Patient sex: F
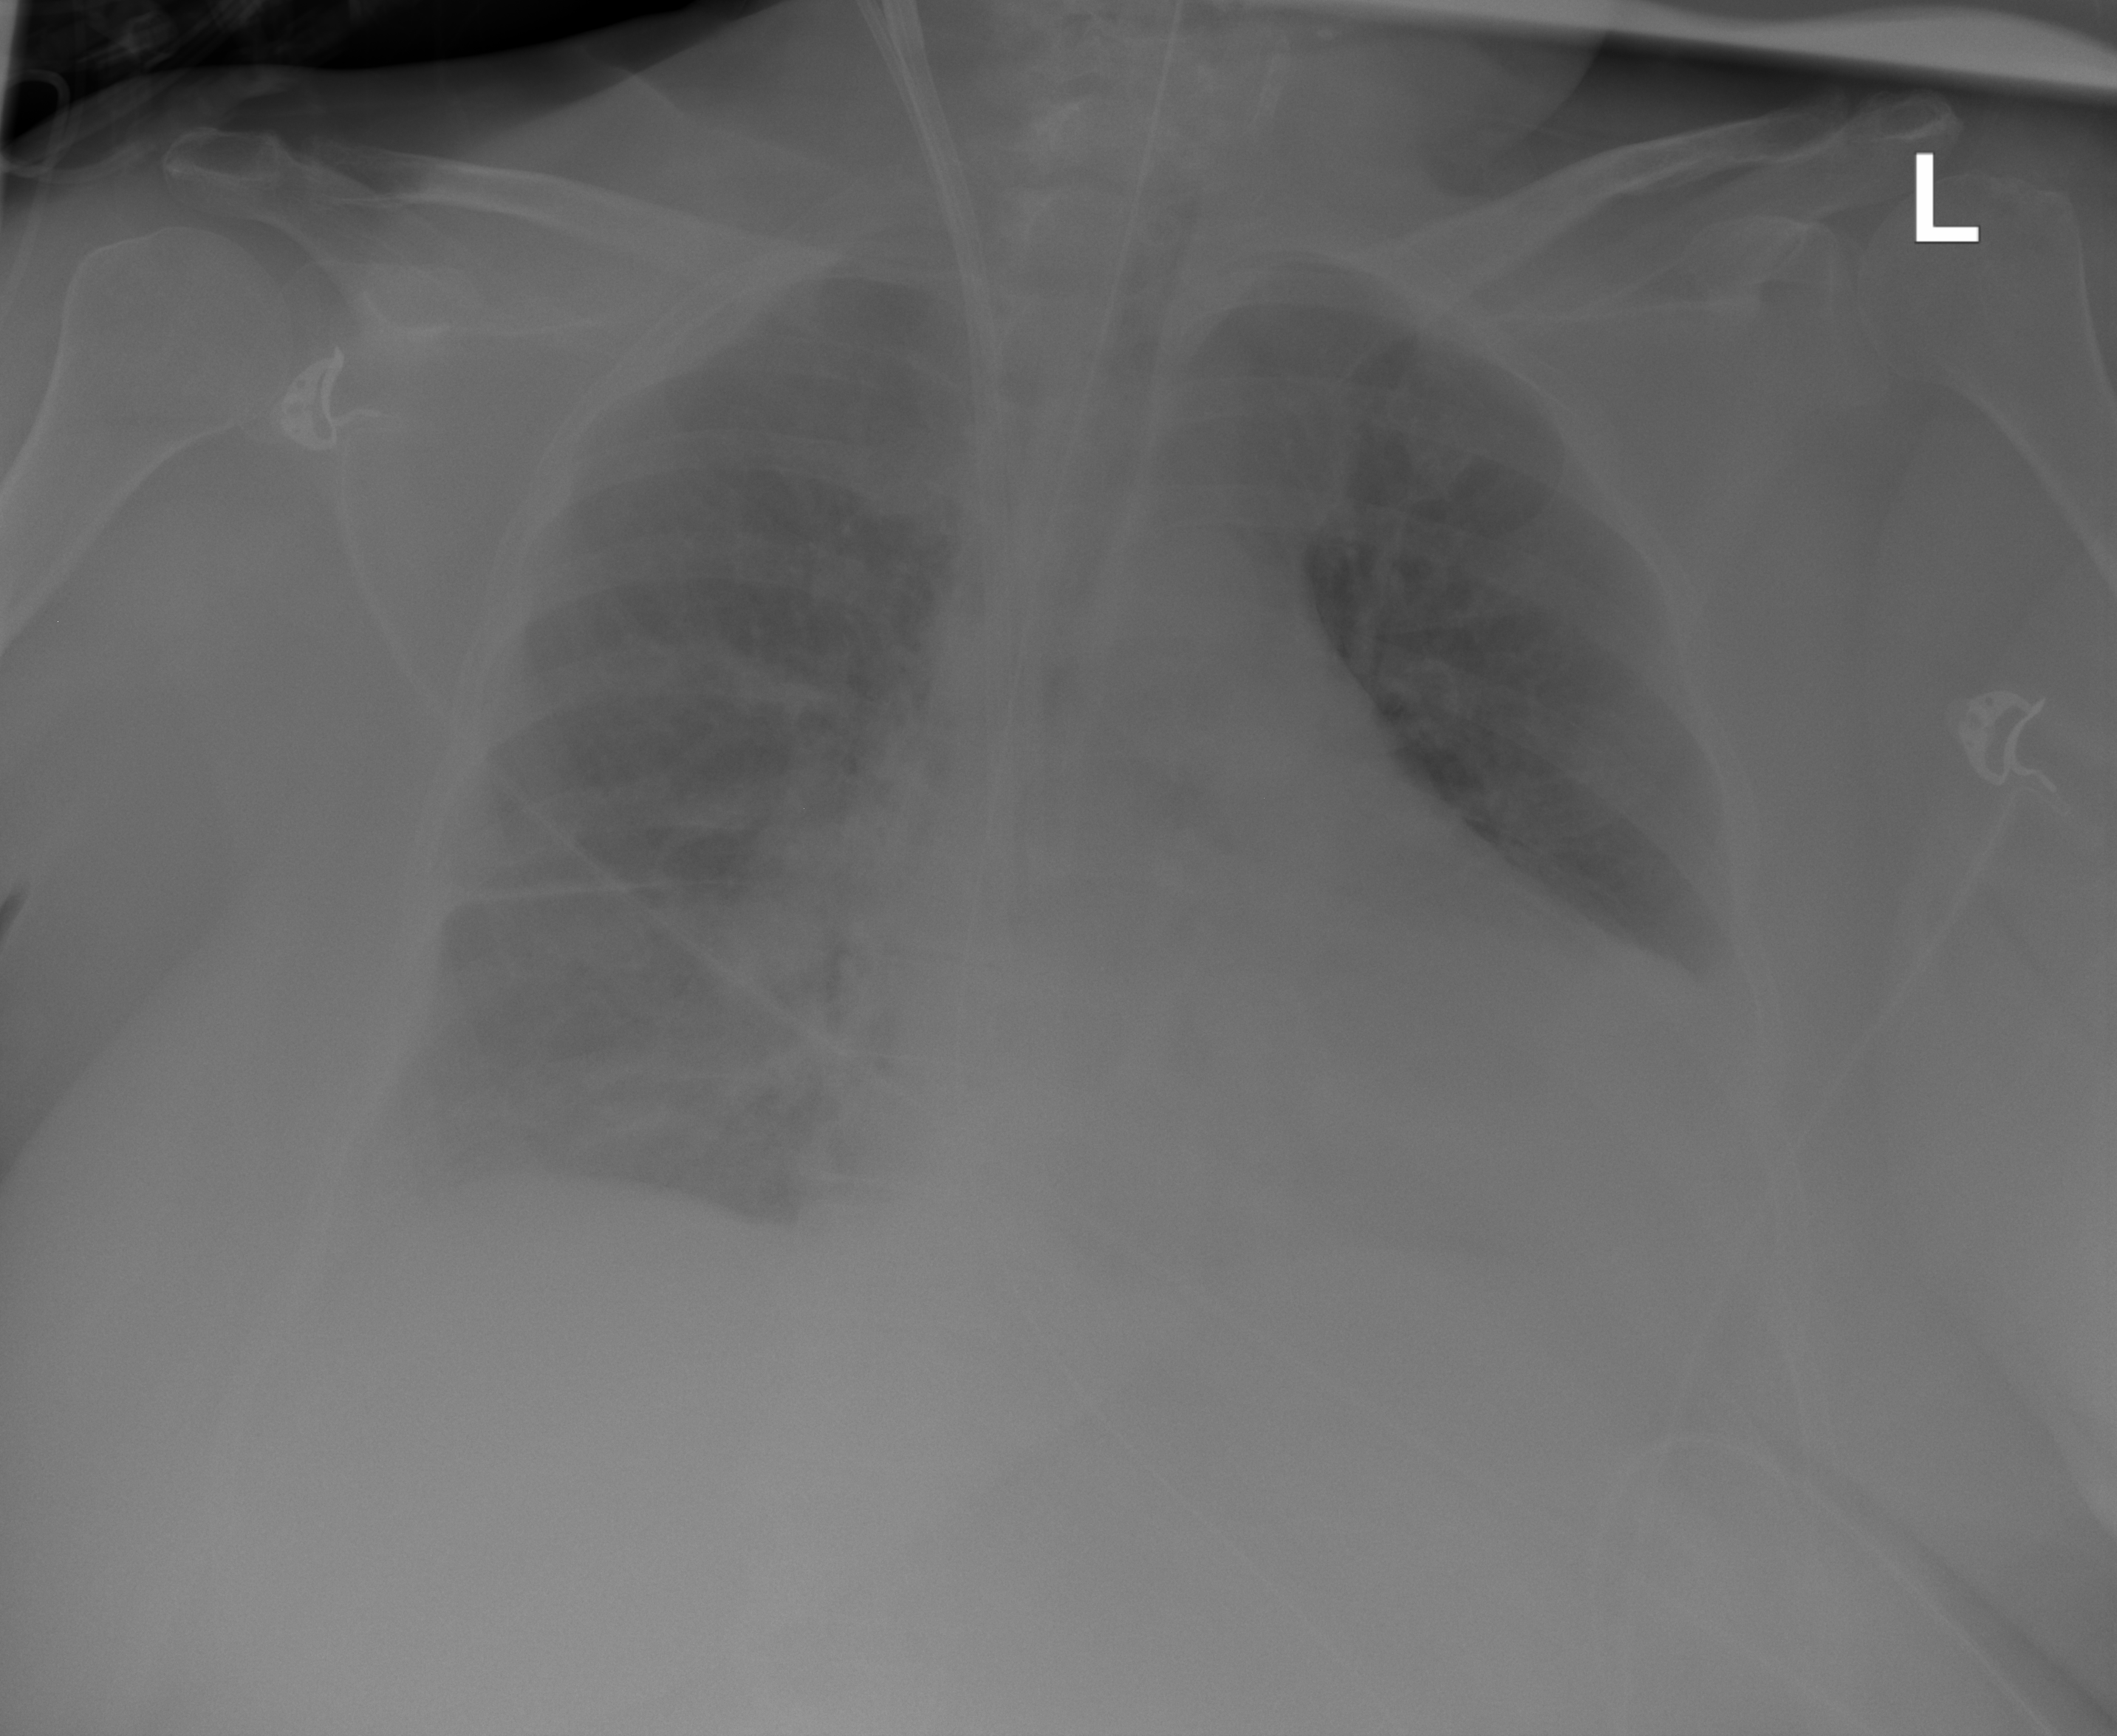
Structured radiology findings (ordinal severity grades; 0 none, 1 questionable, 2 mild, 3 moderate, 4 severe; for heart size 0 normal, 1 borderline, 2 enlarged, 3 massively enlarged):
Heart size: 2
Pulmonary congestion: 2
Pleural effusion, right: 2
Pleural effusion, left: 2
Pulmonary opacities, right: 2
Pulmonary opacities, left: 0
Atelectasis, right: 2
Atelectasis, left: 0